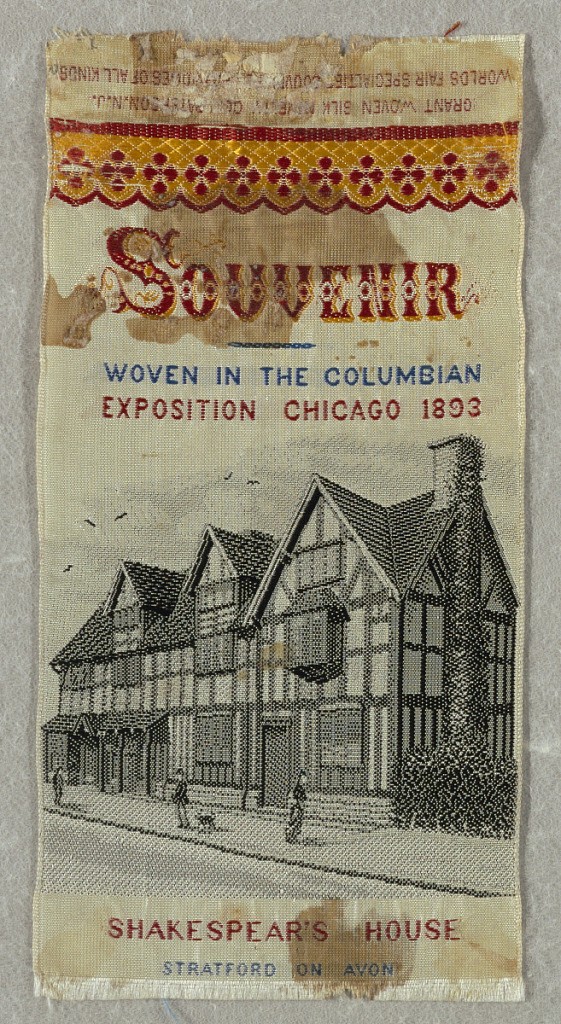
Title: Souvenir picture
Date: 1893
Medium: silk Technique: jacquard woven
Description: Picture of a house. Woven at top: "Souvenir / Woven in the Columbian / Exposition Chicago 1893." Woven at bottom: "Shakespeare's House / Stratford on Avon"